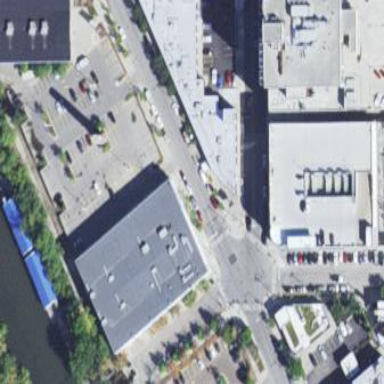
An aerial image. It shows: Retail building.